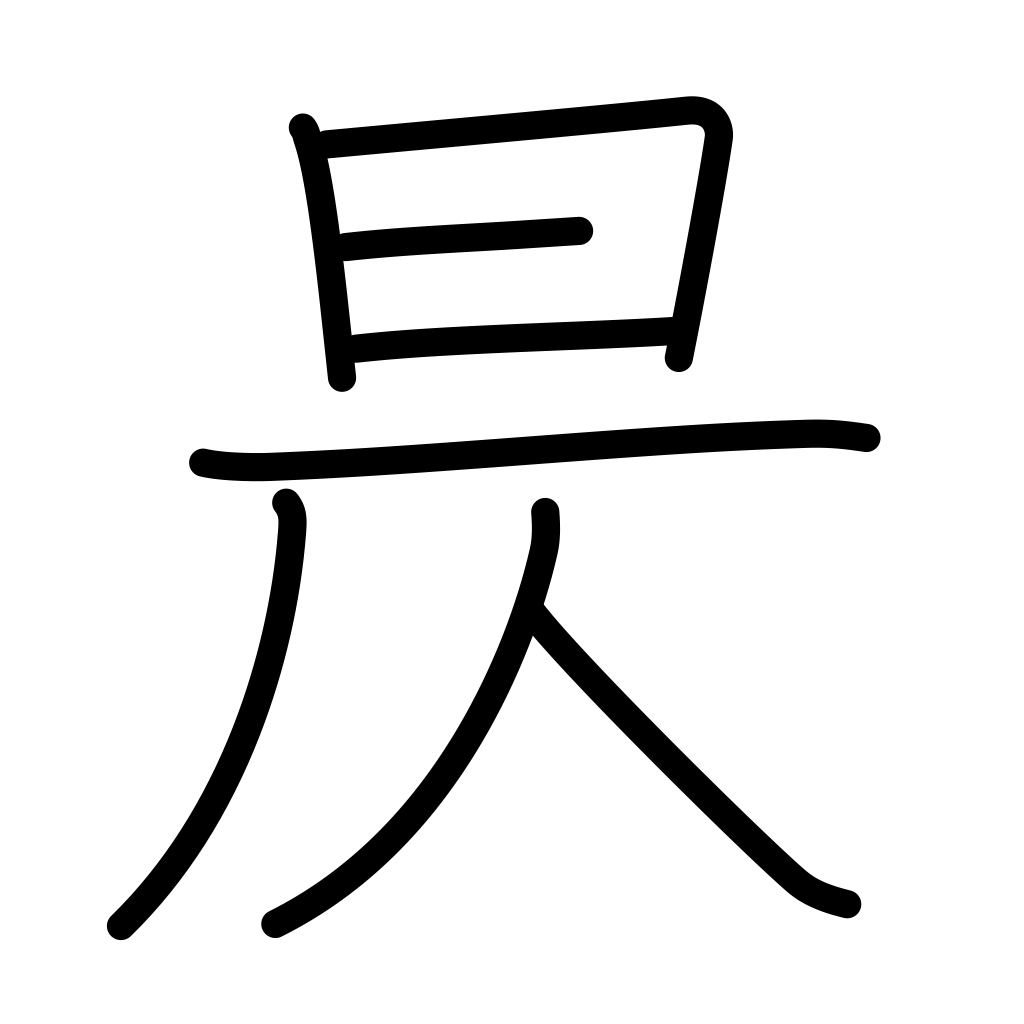
Meaning: decline, go down, sunset